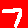
Digit: 7